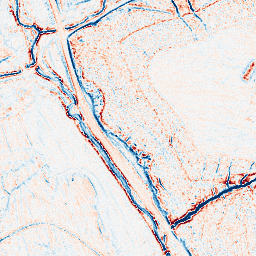
Category: edge_preserving
Decomposition family: anisotropic_diffusion
Decomposition parameters: iterations: 20
kappa: 30
gamma: 0.05
Upsampling method: cubic_catmull_rom
Upsampling parameters: scale: 2
Upsampling scale: 2